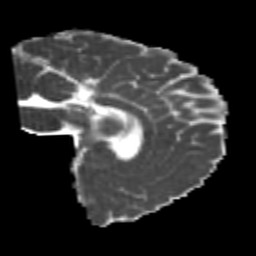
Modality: MD
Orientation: sagittal
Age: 24
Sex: male
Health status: healthy
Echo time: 0.074 s